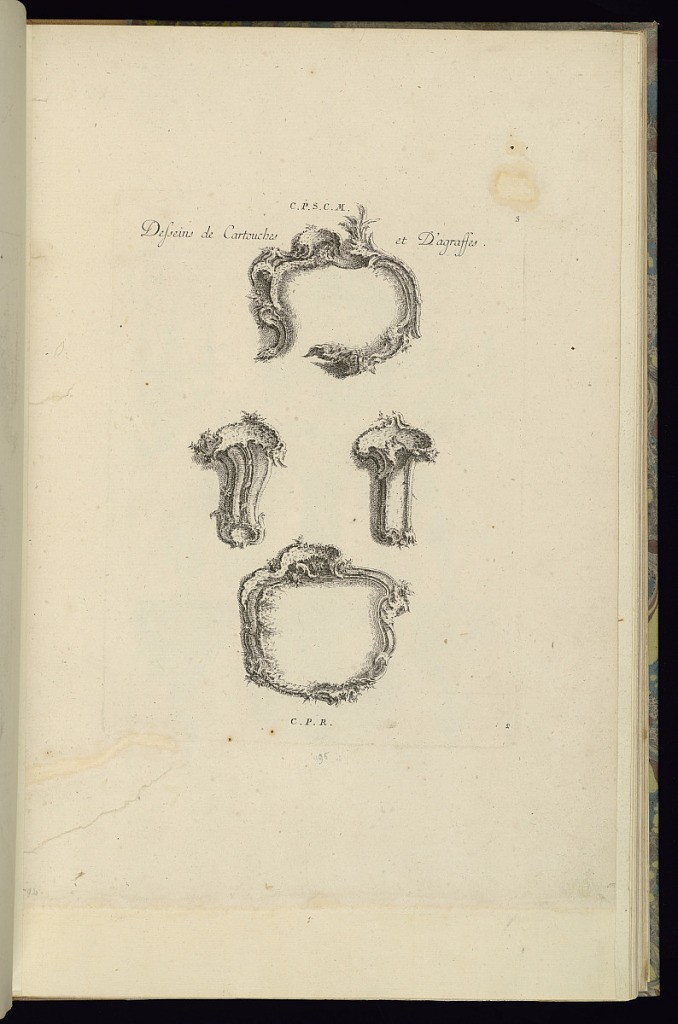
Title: Desseins de Cartouches et D'Agraffes
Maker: François de Cuvilliés the Elder, Belgian, 1695 - 1768
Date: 1745
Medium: Etching and engraving on off-white laid paper
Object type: Print
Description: First state of designs for cartouches and cane handles. See 1921-6-285-97.